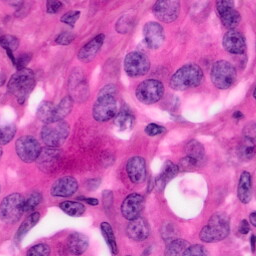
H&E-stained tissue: Pancreatic